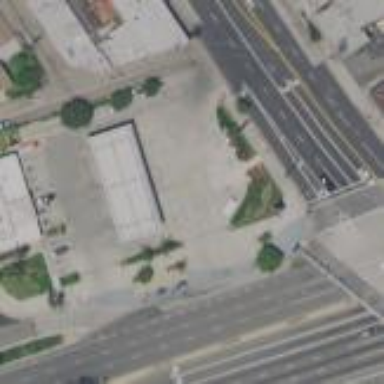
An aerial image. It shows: Fuel station.